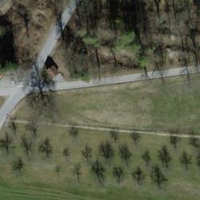
EUNIS habitat code: 52
Species observed at this site:
Lamium galeobdolon